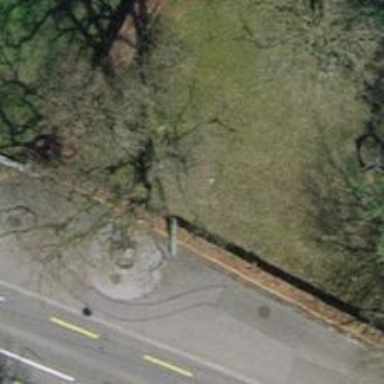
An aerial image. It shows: Street cabinet of man-made origin.